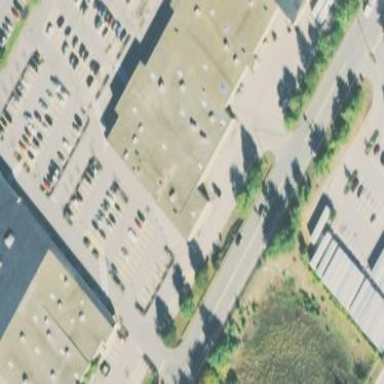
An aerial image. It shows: Building that houses fitness center specializing in athletics.